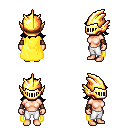
a pixel art fantasy rpg character, female body template, human, light skin, yellow cape, white pants, raven loose hair, gold helm, cloth bracers, four views (front, back, left, right), 2x2 character sprite sheet, small pixel art, hard edges, no anti-aliasing